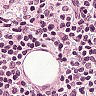
Metastatic tissue present: no